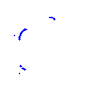
Particle: kaon